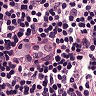
Metastatic tissue present: no